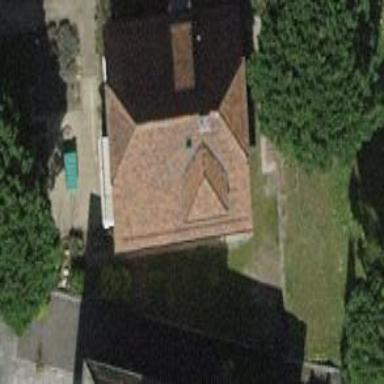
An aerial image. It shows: Detached building with half-hipped roof.